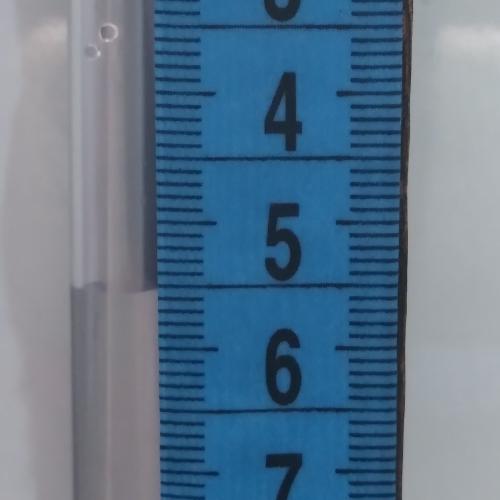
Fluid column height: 5.5 cm